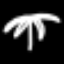
Label: palm tree